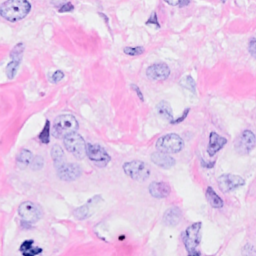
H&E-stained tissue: Breast